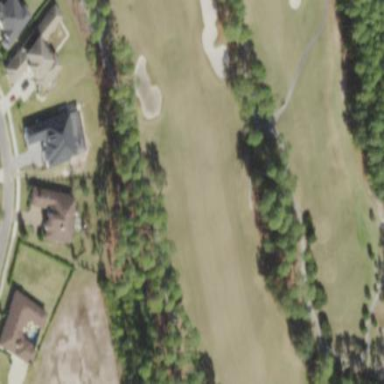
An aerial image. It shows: Golf fairway in the image.